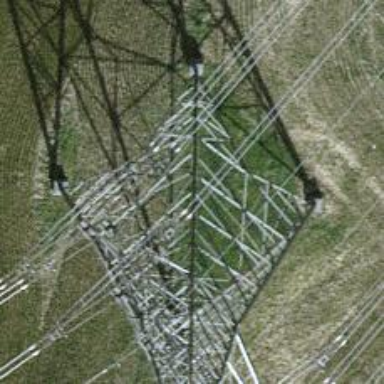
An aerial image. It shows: Power tower.